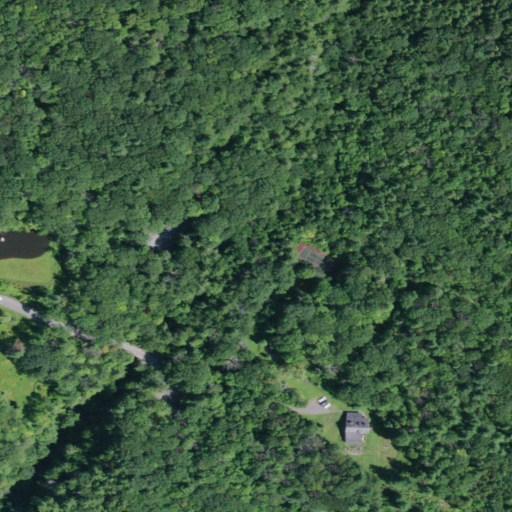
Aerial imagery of depression(s) in New York named Devils Kitchen containing mixed forest, deciduous forest, evergreen forest, open development, low intensity development, and medium intensity development